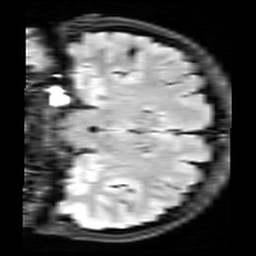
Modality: FLAIR
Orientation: coronal
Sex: female
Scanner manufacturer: siemens
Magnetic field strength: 3 T
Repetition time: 10 s
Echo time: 0.09 s